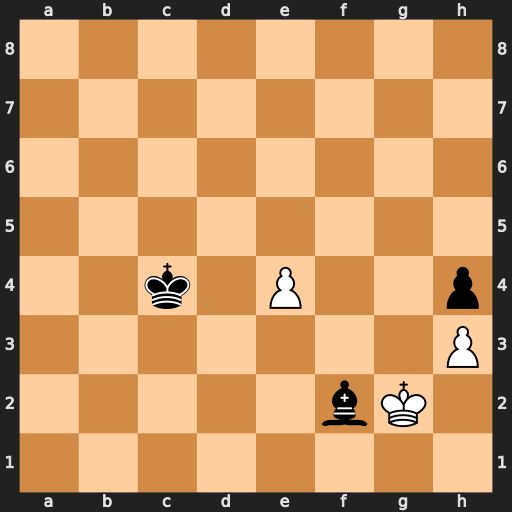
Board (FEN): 8/8/8/8/2k1P2p/7P/5bK1/8
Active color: w
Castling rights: -
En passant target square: -
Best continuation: Kxf2 Kd4 Kf3 Ke5 Ke3